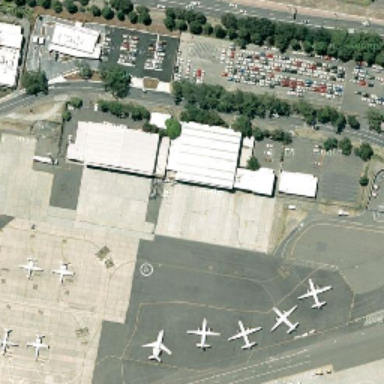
Five white planes were parked in the dark gray area and the road in the distance was crowded with cars .